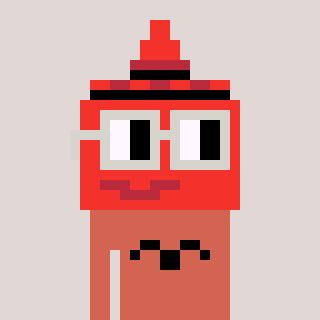
a pixel art character with square light gray glasses, a ketchup-shaped head and a peachy-colored body on a warm background